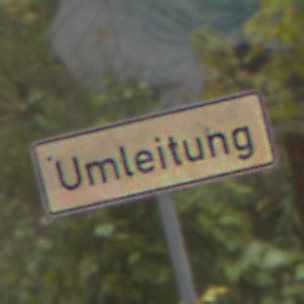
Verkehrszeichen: Umleitungsankuendigung
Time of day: MorningAfternoon
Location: Outdoor (Urban)
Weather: PartlyCloudy
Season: NotSpecified
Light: Natural